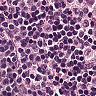
Metastatic tissue present: no